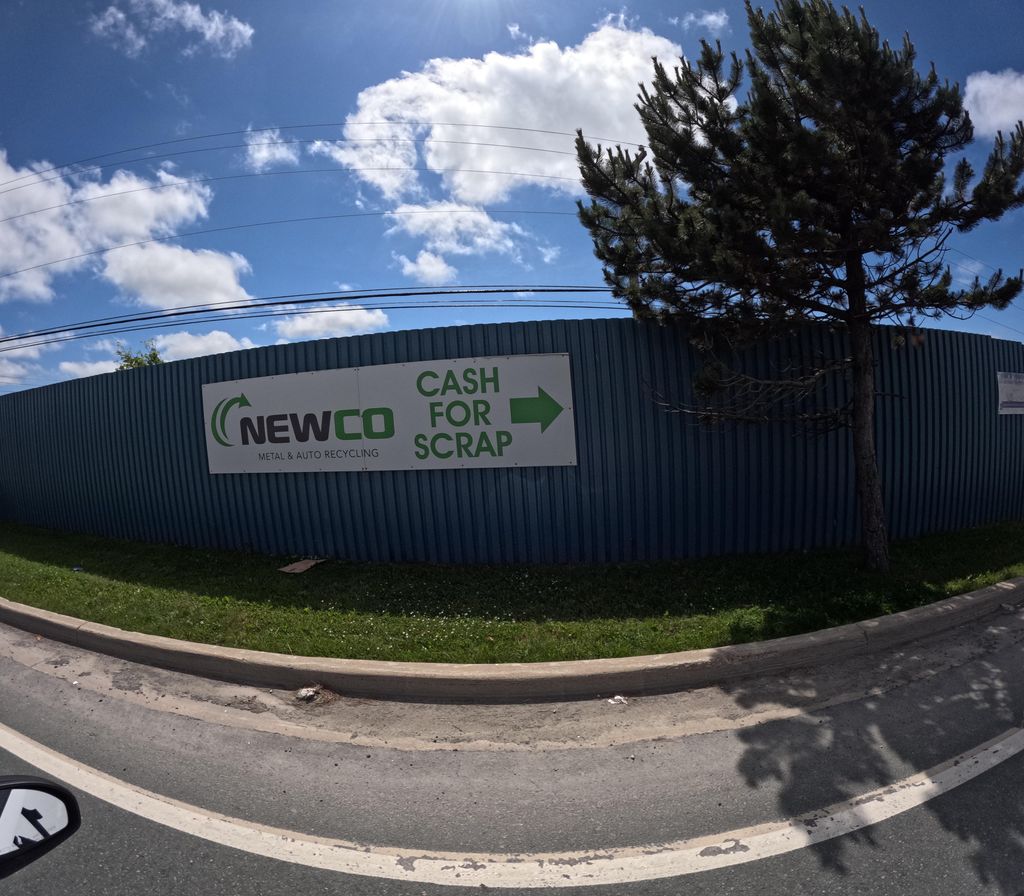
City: st_johns